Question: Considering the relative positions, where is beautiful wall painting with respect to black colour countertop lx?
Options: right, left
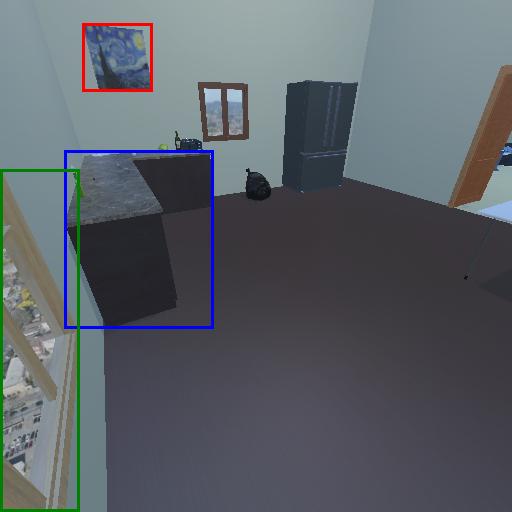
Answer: right